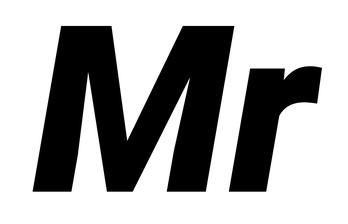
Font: Roboto-Italic_Black_Italic